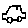
Label: car